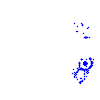
Particle: electron